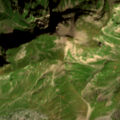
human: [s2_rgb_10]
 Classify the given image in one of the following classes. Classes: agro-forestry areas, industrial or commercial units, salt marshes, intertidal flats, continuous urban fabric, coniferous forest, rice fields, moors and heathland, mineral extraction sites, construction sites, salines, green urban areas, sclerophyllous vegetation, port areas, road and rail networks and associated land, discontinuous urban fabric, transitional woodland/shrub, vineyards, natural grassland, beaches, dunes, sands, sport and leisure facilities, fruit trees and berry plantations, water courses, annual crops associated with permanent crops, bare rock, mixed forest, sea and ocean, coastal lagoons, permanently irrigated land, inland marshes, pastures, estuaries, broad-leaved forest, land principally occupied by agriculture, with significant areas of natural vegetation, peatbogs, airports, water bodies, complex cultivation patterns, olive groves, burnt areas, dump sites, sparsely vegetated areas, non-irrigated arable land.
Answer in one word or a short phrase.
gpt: natural grassland, moors and heathland, bare rock, sparsely vegetated areas